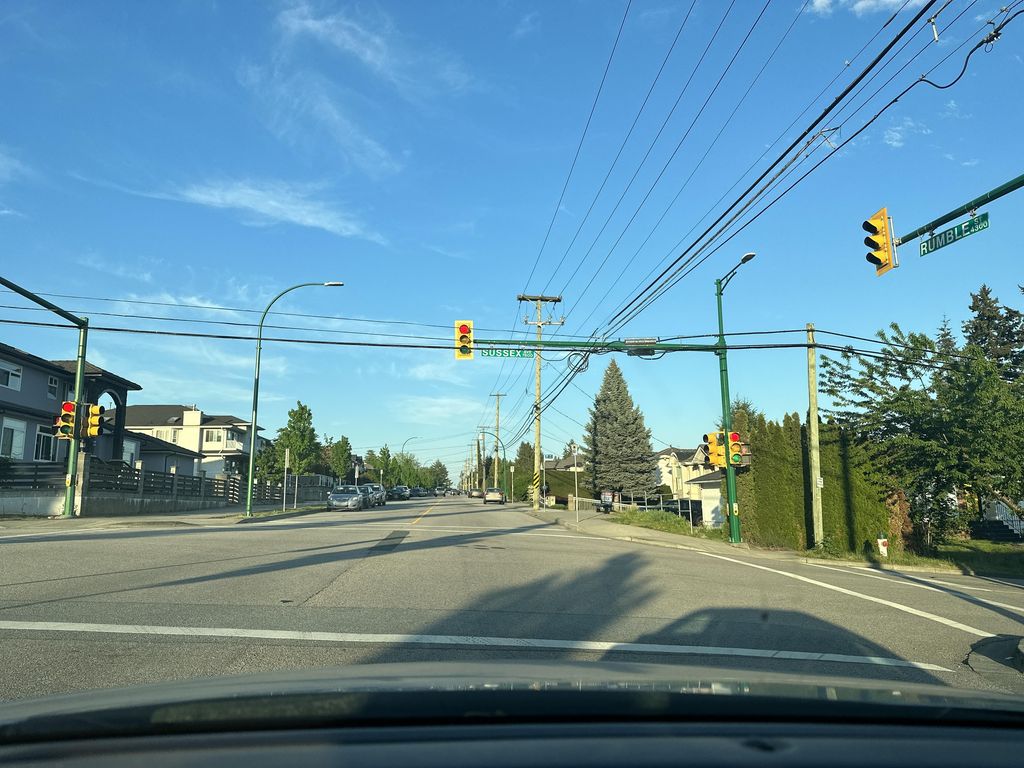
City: vancouver